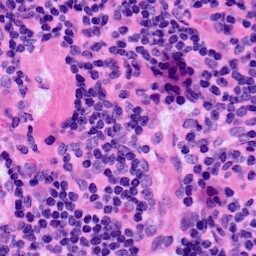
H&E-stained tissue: LymphNode